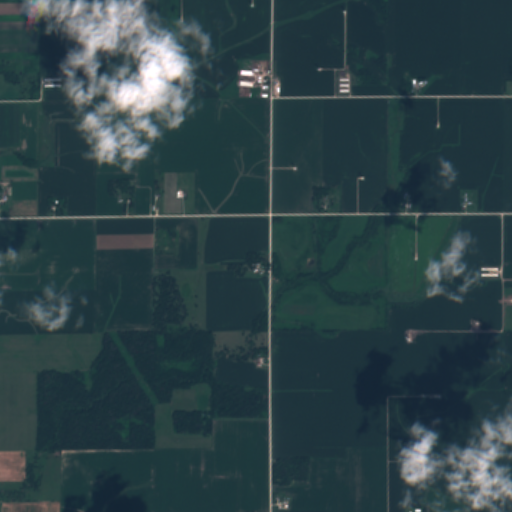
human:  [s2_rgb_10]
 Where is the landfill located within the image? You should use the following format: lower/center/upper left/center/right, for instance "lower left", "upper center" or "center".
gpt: There is no landfill in the image.